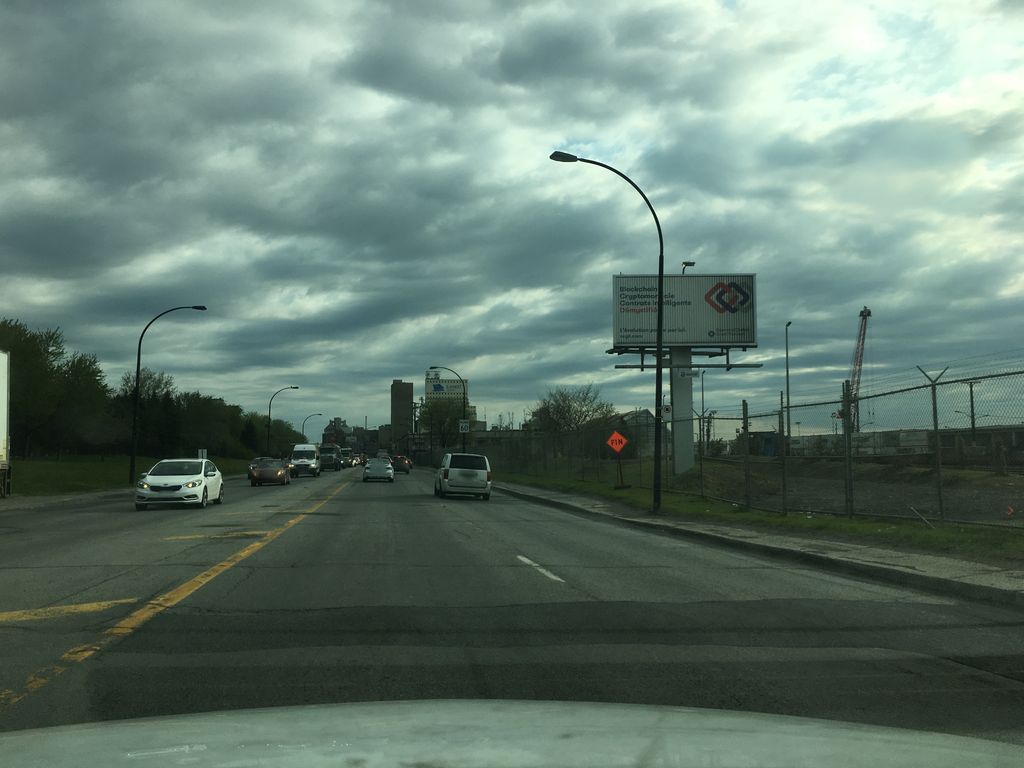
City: montreal